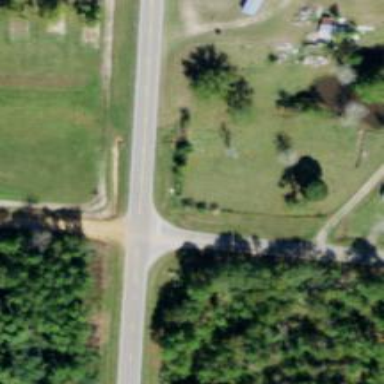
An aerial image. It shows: Secondary road.